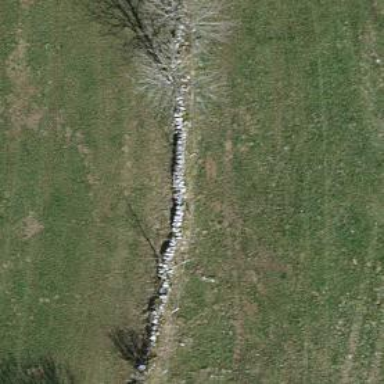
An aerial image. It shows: Wall made of dry stone.